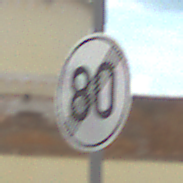
Verkehrszeichen: EndeGeschwindigkeit80
Umgebung: Outdoor, Suburban
Tageszeit: Midday
Wetter: PartlyCloudy
Licht: Natural
Jahreszeit: NotSpecified
Kontrast: HighContrast